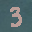
Label: 3